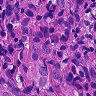
Metastatic tissue present: yes